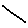
Label: line